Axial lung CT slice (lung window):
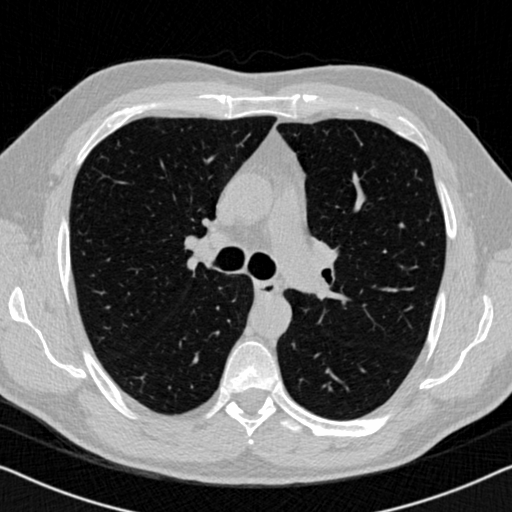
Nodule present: no